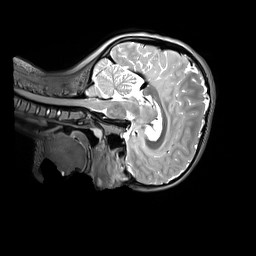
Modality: T2w
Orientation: sagittal
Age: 11
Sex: female
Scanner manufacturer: siemens
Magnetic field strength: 3 T
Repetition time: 3.2 s
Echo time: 0.408 s